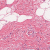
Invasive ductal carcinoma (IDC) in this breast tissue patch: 0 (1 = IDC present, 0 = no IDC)